Question: Count the number of objects in the diagram.
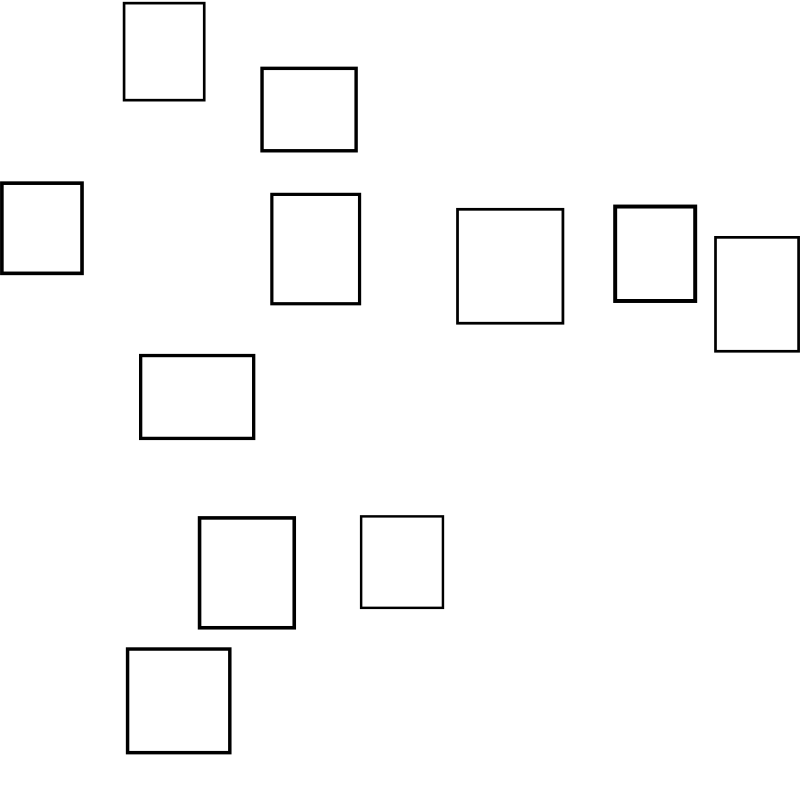
Answer: 11